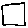
Label: square